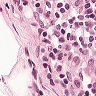
Metastatic tissue present: no